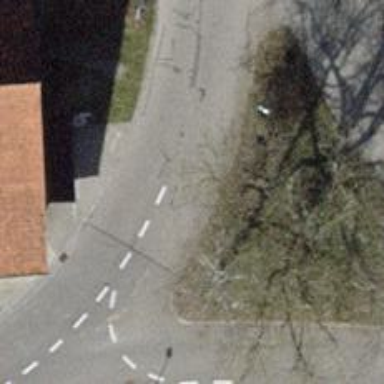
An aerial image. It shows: Unclassified road with asphalt surface.